Question: I'm not exactly sure when it started happening, roughly the last week or so, but Chrome no longer seems to print my console.log statements. I've included a screenshot where on the console I type console.log('hello world'), and it simply prints undefined. This is occuring on my Mac, Chrome Version 29.0.1547.65. This exact same test on my Windows machine (Chrome version 29.01547.66 m) produces the output
'''
hello world
undefined
'''
I don't believe I have any filtering turned on or am doing anything differently than I was roughly a week ago. Thanks for any suggestions in advance.

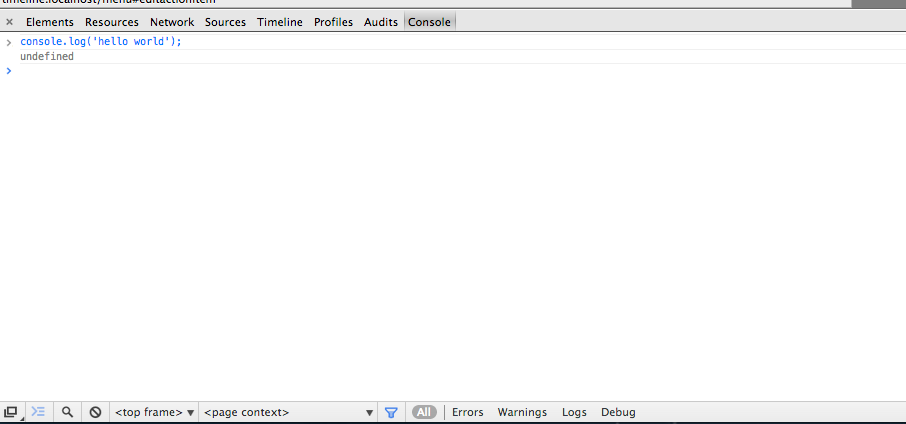
Answer: click in the funnel and make sure you have 'Logging' checked